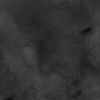
Atmospheric dust classification: not_dusty